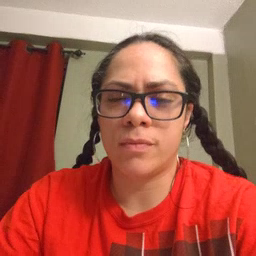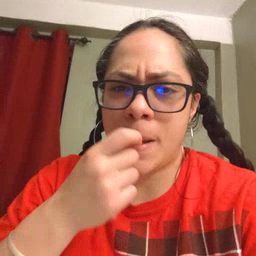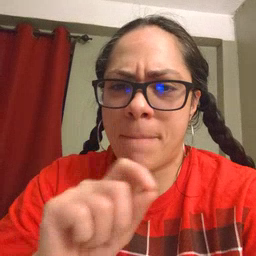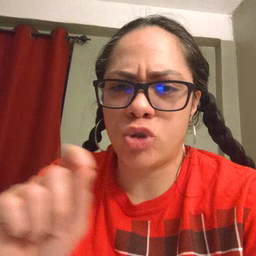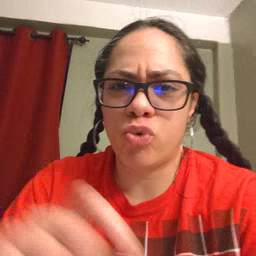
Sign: pencil